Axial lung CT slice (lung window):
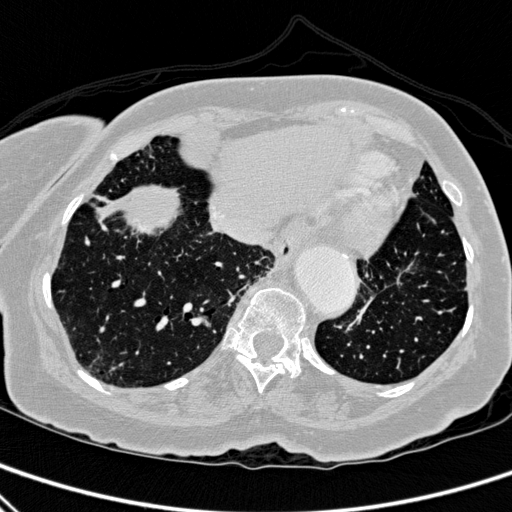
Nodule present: no